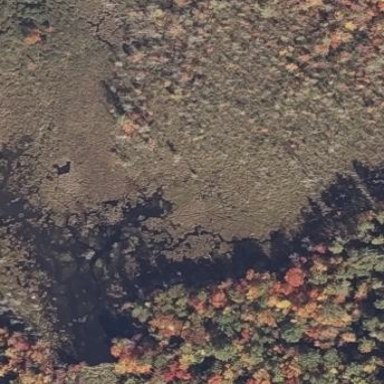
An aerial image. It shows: Marshy wetland area.